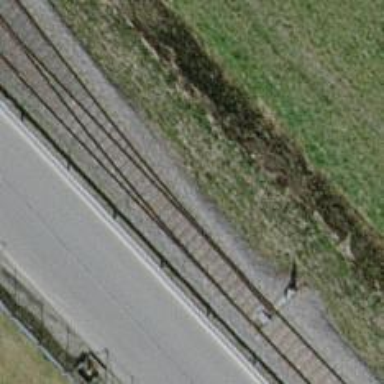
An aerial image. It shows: Railway switch.